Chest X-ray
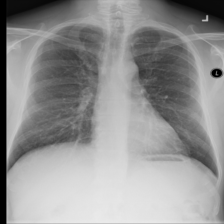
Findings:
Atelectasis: negative
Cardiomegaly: negative
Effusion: negative
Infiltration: negative
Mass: negative
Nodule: negative
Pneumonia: negative
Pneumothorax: negative
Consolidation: negative
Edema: negative
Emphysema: negative
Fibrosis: negative
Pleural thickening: negative
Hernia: negative